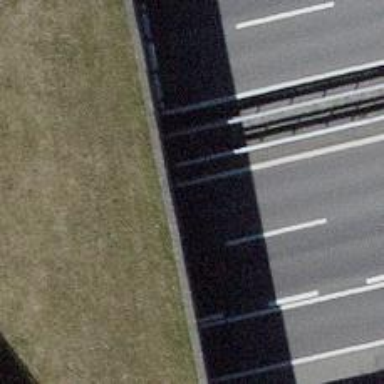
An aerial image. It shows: Motorway that passes through tunnel.